Question:
I have an MVC 4 application that should do the following:
1- Asks user to enter their Email address (Action 1 -> View 1)
2- Shows acknowledgement of receiving request (Action 2 -> View 2) - .
3- Starts long process on server (Action 3) and when finished, notifies user by Email.
How can I achieve this? I will need to create a new thread on Action 2, am I correct?
Thanks!
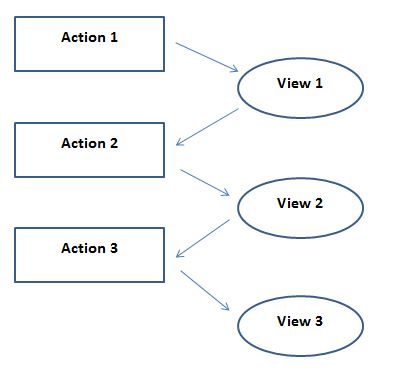
Answer: Consider using task and await included in .net 4.5. Async method example shown:
'''
public async Task<List<Gizmo>> GetGizmosAsync()
{
var uri = Util.getServiceUri("Gizmos");
using (HttpClient httpClient = new HttpClient())
{
var response = await httpClient.GetAsync(uri);
return (await response.Content.ReadAsAsync<List<Gizmo>>());
}
}
'''
Complete article can be found here: <URL>